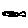
Label: fish